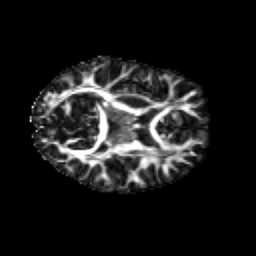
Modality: FA
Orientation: axial
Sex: male
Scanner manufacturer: siemens
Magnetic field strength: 3 T
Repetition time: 5 s
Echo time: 0.071 s